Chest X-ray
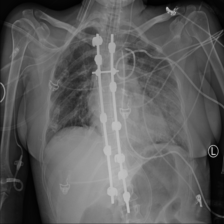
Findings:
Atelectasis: negative
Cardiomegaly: negative
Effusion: negative
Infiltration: positive
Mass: negative
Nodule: negative
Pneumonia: negative
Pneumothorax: negative
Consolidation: negative
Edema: negative
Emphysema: negative
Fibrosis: negative
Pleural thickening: negative
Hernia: negative